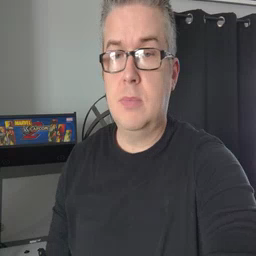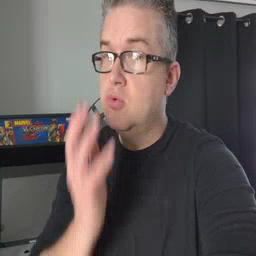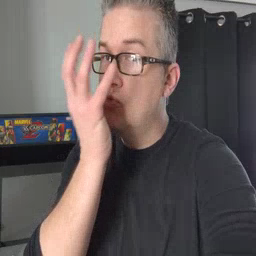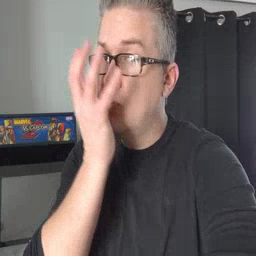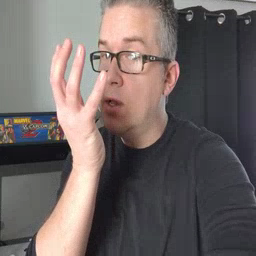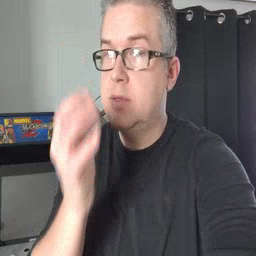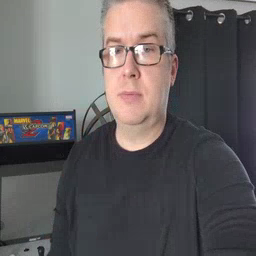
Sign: grass